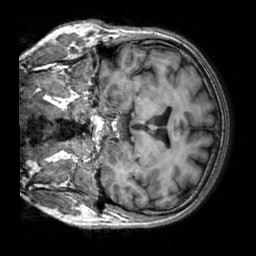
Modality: T1w
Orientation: coronal
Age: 55
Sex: male
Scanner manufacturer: siemens
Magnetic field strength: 3 T
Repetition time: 2.3 s
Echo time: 0.00303 s